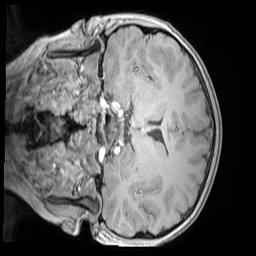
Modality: MP2RAGE
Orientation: coronal
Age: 9
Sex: male
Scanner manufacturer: siemens
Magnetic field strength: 3 T
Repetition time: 4 s
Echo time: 0.00303 s